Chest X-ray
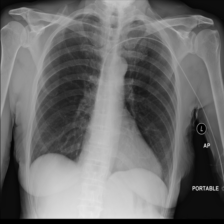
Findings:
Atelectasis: negative
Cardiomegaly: negative
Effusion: negative
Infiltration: negative
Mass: negative
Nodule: negative
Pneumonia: negative
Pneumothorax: negative
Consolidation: negative
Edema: negative
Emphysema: negative
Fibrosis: negative
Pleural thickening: negative
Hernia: negative